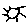
Label: sun